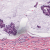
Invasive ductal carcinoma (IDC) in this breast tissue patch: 1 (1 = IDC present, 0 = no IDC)